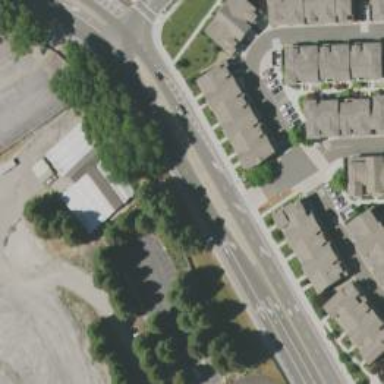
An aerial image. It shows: Secondary road with asphalt surface. It is lined with residential properties.